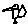
Label: bird